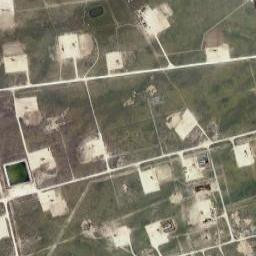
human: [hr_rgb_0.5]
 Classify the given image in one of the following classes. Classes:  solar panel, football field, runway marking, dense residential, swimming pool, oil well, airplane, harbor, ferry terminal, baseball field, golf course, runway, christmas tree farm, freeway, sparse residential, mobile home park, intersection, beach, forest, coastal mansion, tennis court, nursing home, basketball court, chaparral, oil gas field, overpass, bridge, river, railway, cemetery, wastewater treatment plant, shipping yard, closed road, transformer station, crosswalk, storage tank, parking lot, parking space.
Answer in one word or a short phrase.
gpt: oil gas field